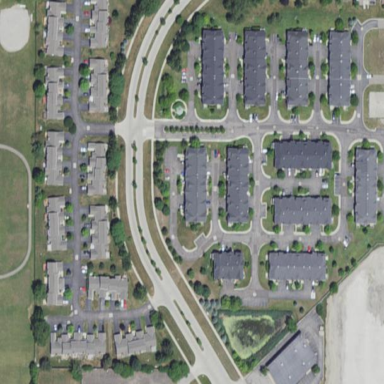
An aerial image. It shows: Residential area consisting of condominiums.